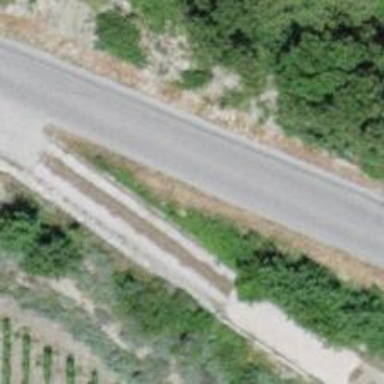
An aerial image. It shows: Unclassified road.